Question: I make the next jsfiddle:
<URL>
please write text in input and press 'enter' key. (and then press 'enter' key again).
when the user mouse over the li (with the TAB), I want to show/hide two buttons ('x' and 'v'), like in the next image:

I made two functions:
'''
function showRemoveButton(element) {
// I guess I need to create an element of span:
var span = document.createElement('span');
span.className = "closeButton";
span.innerHTML = "x";
element.appendChild(span);
span = document.createElement('span');
span.className = "closeButton";
span.innerHTML = "v";
element.appendChild(span);
}
function hideRemoveButton(element) {
// remove the span element
element.childNodes[1].parentNode.removeChild(element.childNodes[1].remove());
element.childNodes[1].parentNode.removeChild(element.childNodes[1].remove());
}
'''
I have two problems:
'''
1) the 'x' and 'v' are not added in the right side of the li (like in the example).
'''
I tried to do: 'float: right;' but it doesn't work
'''
2) when mouse out the li (the li that has TAB), the hideRemoveButton Throw an exception
'''
any help appreciated!
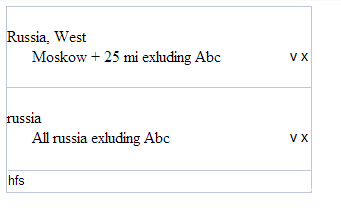
Answer: I updated your <URL> here's what i altered:
'''
function showRemoveButton(element) {
$(element).find("span").show();
}
function hideRemoveButton(element) {
$(element).find("span").hide();
}
'''
Also added this function with your code to add the buttons:
'''
function addButtons(element) {
// I guess I need to create an element of span:
var span = document.createElement('span');
span.className = "closeButton";
span.innerHTML = "x";
element.appendChild(span);
span = document.createElement('span');
span.className = "closeButton";
span.innerHTML = "v";
element.appendChild(span);
}
'''